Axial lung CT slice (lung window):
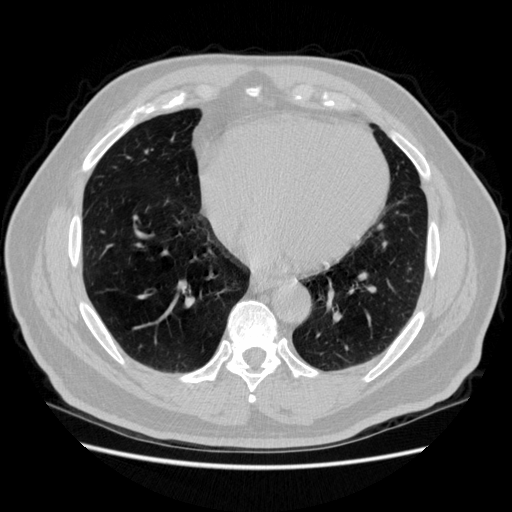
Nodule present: no